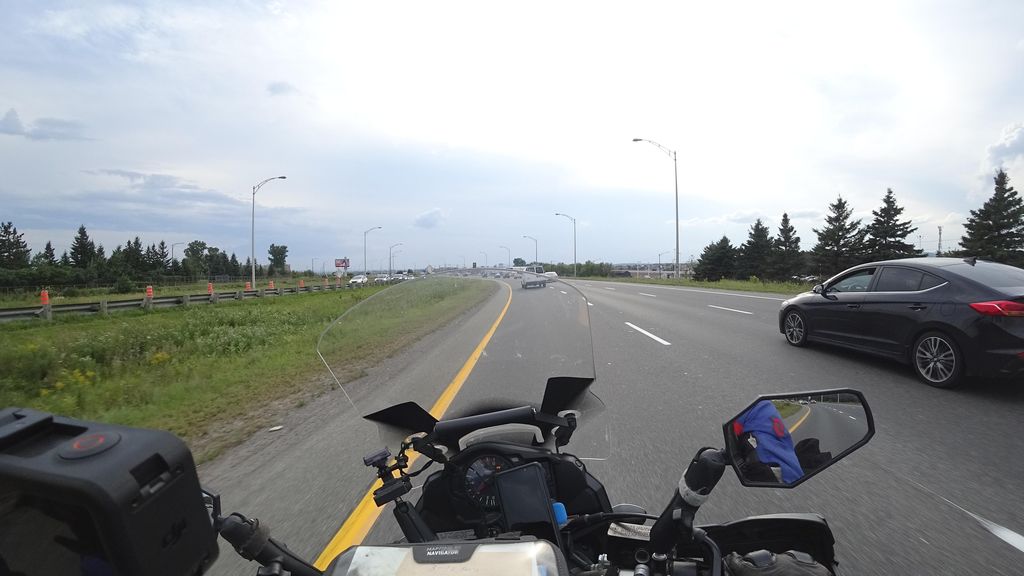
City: quebec_city